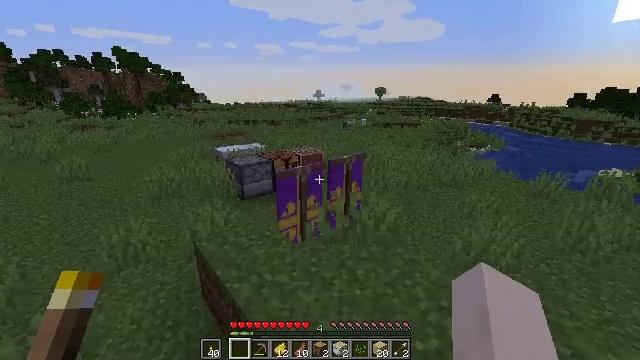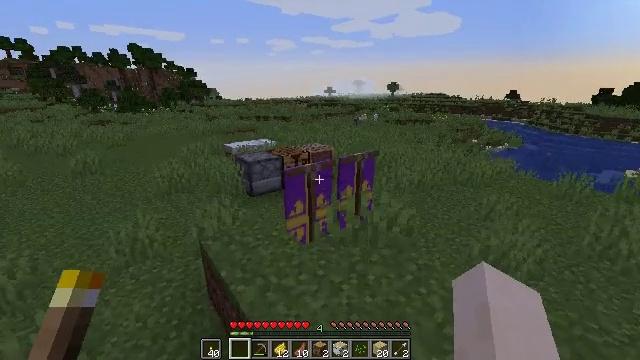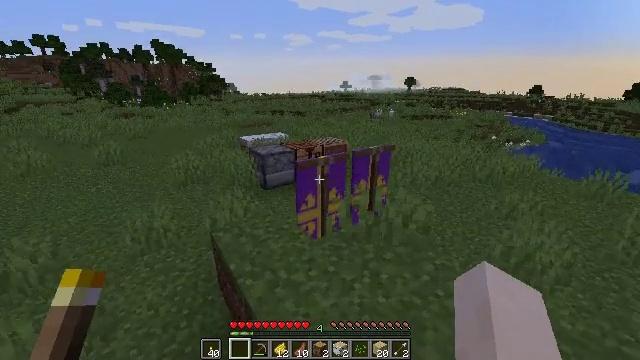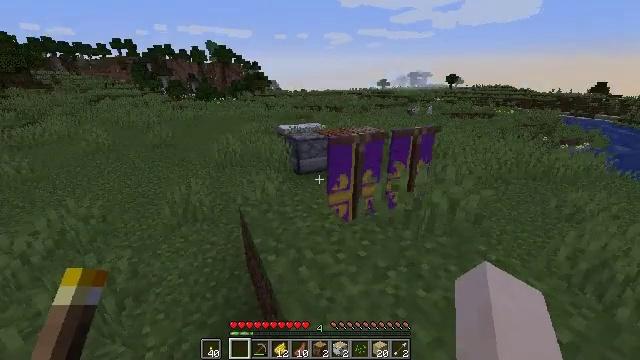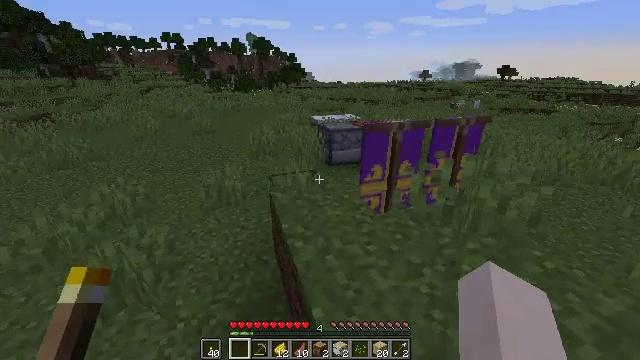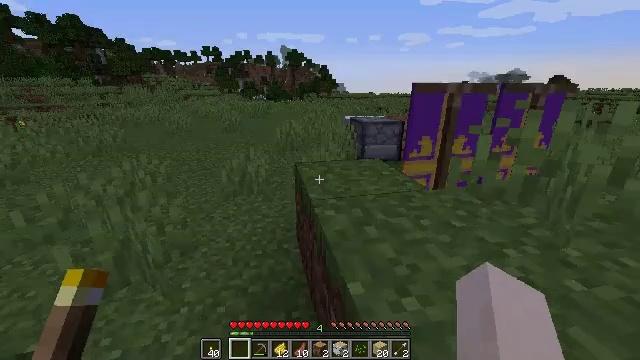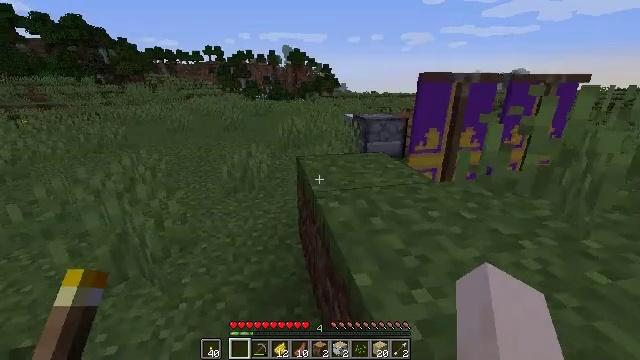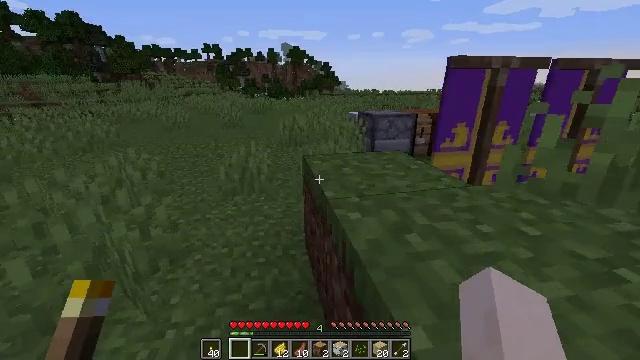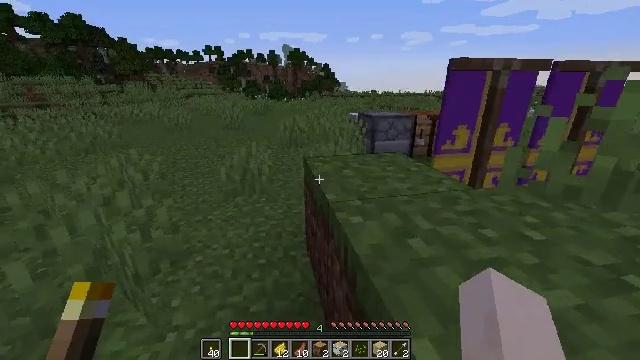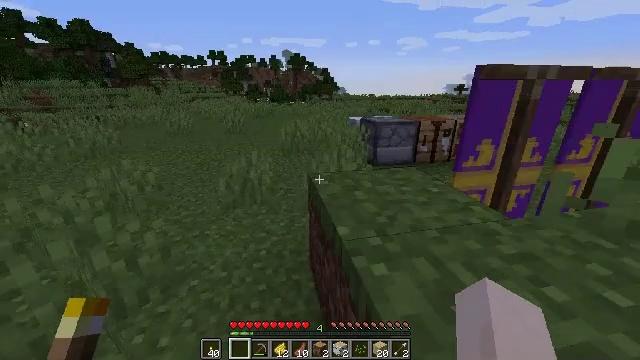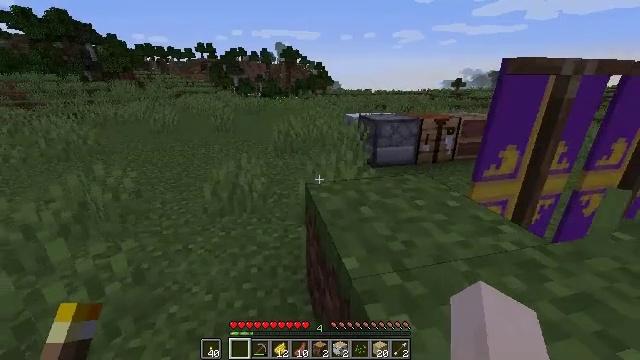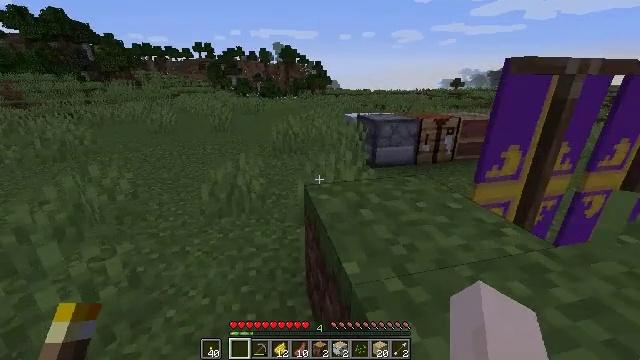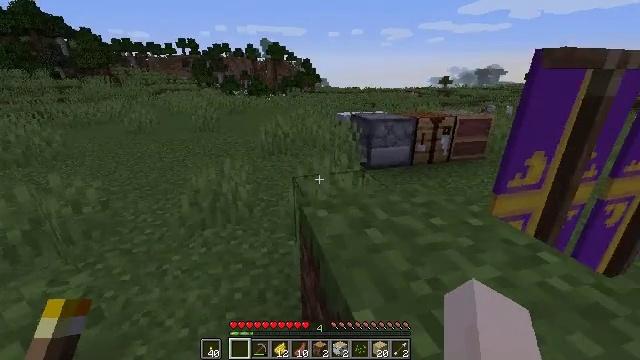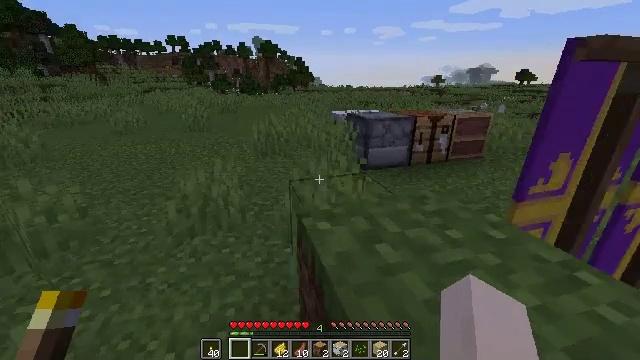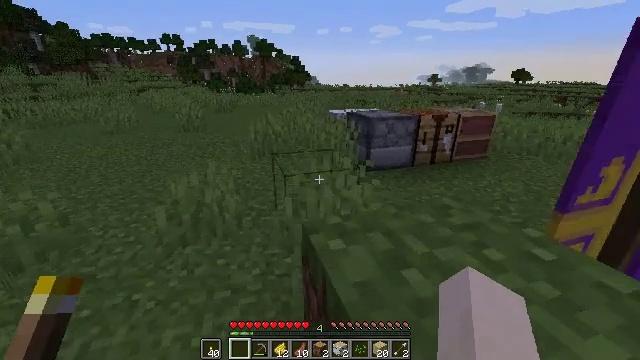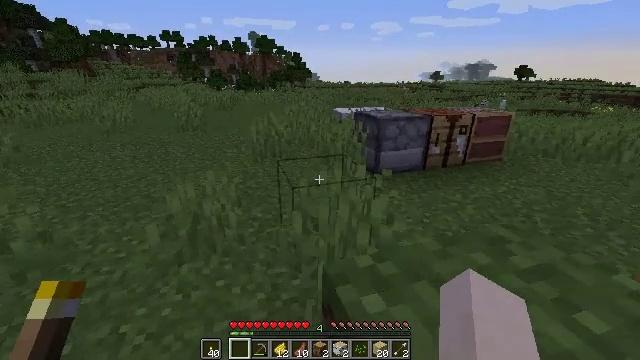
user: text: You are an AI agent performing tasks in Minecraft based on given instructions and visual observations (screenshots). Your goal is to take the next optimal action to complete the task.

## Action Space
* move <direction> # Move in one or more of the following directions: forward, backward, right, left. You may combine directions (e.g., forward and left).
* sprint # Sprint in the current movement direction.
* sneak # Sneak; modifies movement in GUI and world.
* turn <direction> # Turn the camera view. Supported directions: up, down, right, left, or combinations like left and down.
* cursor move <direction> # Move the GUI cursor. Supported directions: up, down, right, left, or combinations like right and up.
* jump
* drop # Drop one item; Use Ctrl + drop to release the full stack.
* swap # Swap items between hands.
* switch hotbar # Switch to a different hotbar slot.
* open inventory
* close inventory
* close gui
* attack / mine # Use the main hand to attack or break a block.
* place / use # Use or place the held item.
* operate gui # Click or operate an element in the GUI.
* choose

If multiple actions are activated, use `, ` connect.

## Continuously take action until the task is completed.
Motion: motion action
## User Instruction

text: Take birch planks to craft birch stairs.
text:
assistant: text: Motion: move forward, turn left
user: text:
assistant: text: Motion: move forward, turn left and down
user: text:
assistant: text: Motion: turn left and down
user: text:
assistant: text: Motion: move forward, turn left and down
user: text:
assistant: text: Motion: move forward, turn left and up
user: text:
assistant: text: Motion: no_op
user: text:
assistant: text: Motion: move forward
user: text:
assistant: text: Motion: move forward
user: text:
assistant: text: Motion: move forward
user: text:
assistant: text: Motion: move forward, turn right
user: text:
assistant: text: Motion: move forward
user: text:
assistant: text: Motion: move forward, turn right
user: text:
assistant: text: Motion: move forward, turn right
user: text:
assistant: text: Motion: move forward
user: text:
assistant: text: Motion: move forward
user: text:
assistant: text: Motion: move forward
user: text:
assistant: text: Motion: move forward
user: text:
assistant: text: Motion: move forward
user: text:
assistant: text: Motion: move forward
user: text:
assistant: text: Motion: move forward
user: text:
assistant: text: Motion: move forward
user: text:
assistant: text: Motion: turn up
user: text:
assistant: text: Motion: move forward
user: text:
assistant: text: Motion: move forward, turn up
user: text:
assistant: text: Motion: no_op
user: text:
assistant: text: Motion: move forward
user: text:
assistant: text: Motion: move forward
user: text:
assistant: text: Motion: move forward
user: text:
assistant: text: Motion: move forward
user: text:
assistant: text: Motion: move forward